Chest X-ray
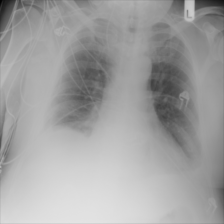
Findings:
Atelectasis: negative
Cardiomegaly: negative
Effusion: positive
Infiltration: negative
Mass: negative
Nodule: negative
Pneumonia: negative
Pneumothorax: negative
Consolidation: negative
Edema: negative
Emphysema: negative
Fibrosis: negative
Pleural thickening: negative
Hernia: negative